Question: A TeamCity job is currently failing because there is insufficient space on the disk. Via Administration => Disk usage, I found out that there are an exorbitant amount of build logs:

I have tried cleaning up the build history via the TeamCity UI, deleting everything before the last 10 successful builds, but this at best freed up 500 MB of disk space (thousands of builds have been created over a span of 2 years). I want to see on the disk where these files are located, and ideally, delete any and all log files safely, thus, nothing is broken afterwards. I have tried navigating through the TeamCity file structure, but am simply lost.
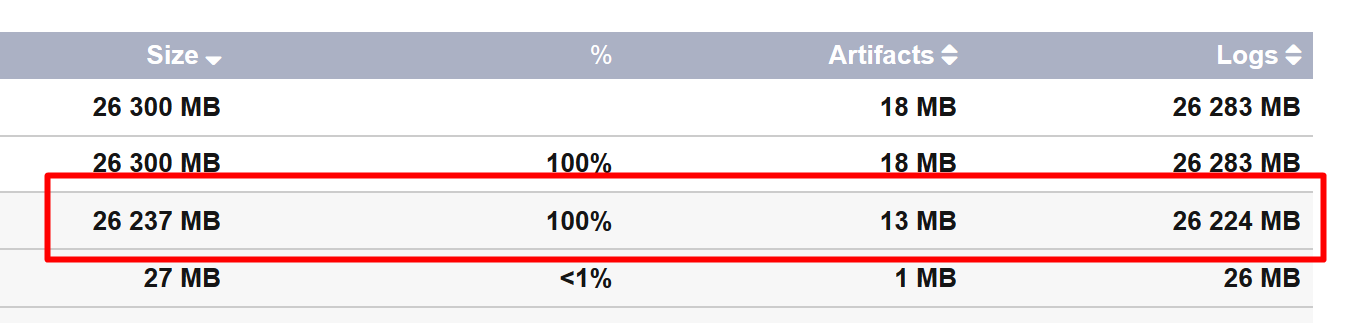
Answer: You can locate internally stored build log files in the <URL>, under
'<TeamCity Data Directory>\systemrtifacts\<project ID>\<build configuration name>\<internal_build_id>\.teamcity\logs'.
If you delete the files under the directory, the corresponding build will not have build log and problems/test failure details.